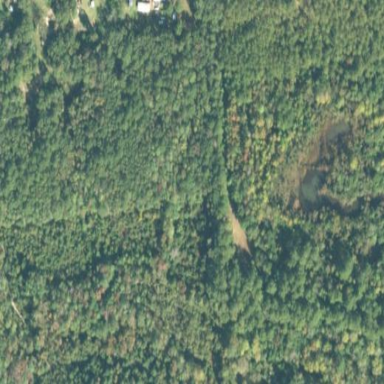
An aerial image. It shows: Mixed woodland with various types of leaves.